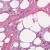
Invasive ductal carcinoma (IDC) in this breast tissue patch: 0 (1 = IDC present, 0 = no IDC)